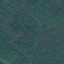
Label: Forest